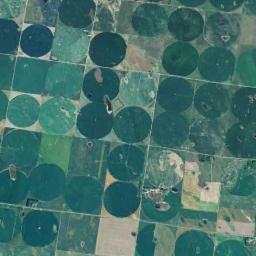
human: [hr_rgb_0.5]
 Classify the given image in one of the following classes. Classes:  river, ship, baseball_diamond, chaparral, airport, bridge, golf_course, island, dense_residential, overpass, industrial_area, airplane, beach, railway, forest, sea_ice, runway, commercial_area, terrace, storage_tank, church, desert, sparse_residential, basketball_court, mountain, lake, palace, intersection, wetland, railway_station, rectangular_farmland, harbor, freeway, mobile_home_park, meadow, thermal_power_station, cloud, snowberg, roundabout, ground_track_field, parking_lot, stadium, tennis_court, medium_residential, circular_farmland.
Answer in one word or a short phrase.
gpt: circular_farmland